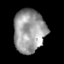
Tissue: skin
Cell type: Epithelial cells
Senescence score: 0.2683
Nuclear area (px): 1332
Mean DAPI intensity: 155.464